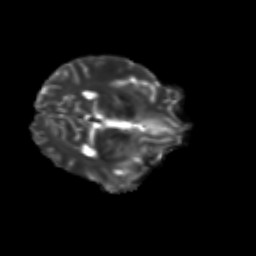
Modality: T2w
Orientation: axial
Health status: ill
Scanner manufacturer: siemens
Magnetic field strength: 3 T
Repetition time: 6.7 s
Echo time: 0.1 s